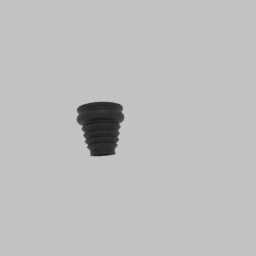
Label: mechanical